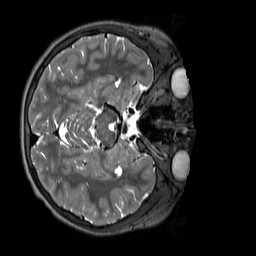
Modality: T2w
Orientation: axial
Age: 11
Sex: male
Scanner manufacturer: siemens
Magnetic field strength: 3 T
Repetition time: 3.2 s
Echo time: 0.408 s